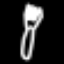
Label: fork